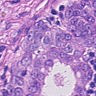
Metastatic tissue present: yes